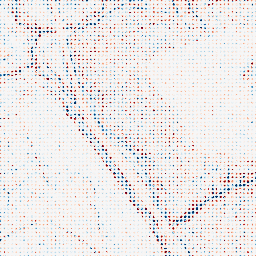
Category: edge_preserving
Decomposition family: bilateral
Decomposition parameters: d: 5
sigma_color: 50
sigma_space: 50
Upsampling method: sinc_blackman
Upsampling parameters: scale: 8
kernel_size: 4
Upsampling scale: 8